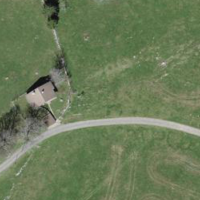
EUNIS habitat code: 52
Species observed at this site:
Cotinus coggygria
Cerastium tomentosum
Sonchus asper